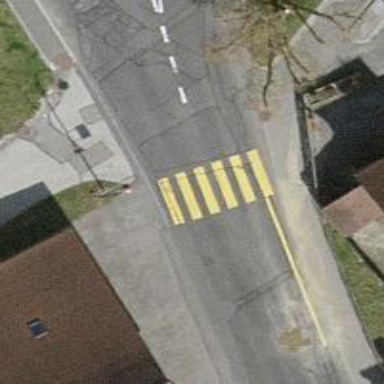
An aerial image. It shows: Zebra crossing on the road.